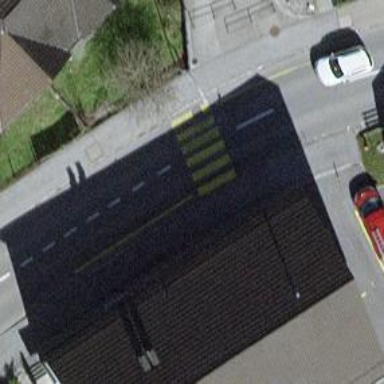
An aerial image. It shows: Marked crossing with zebra markings.